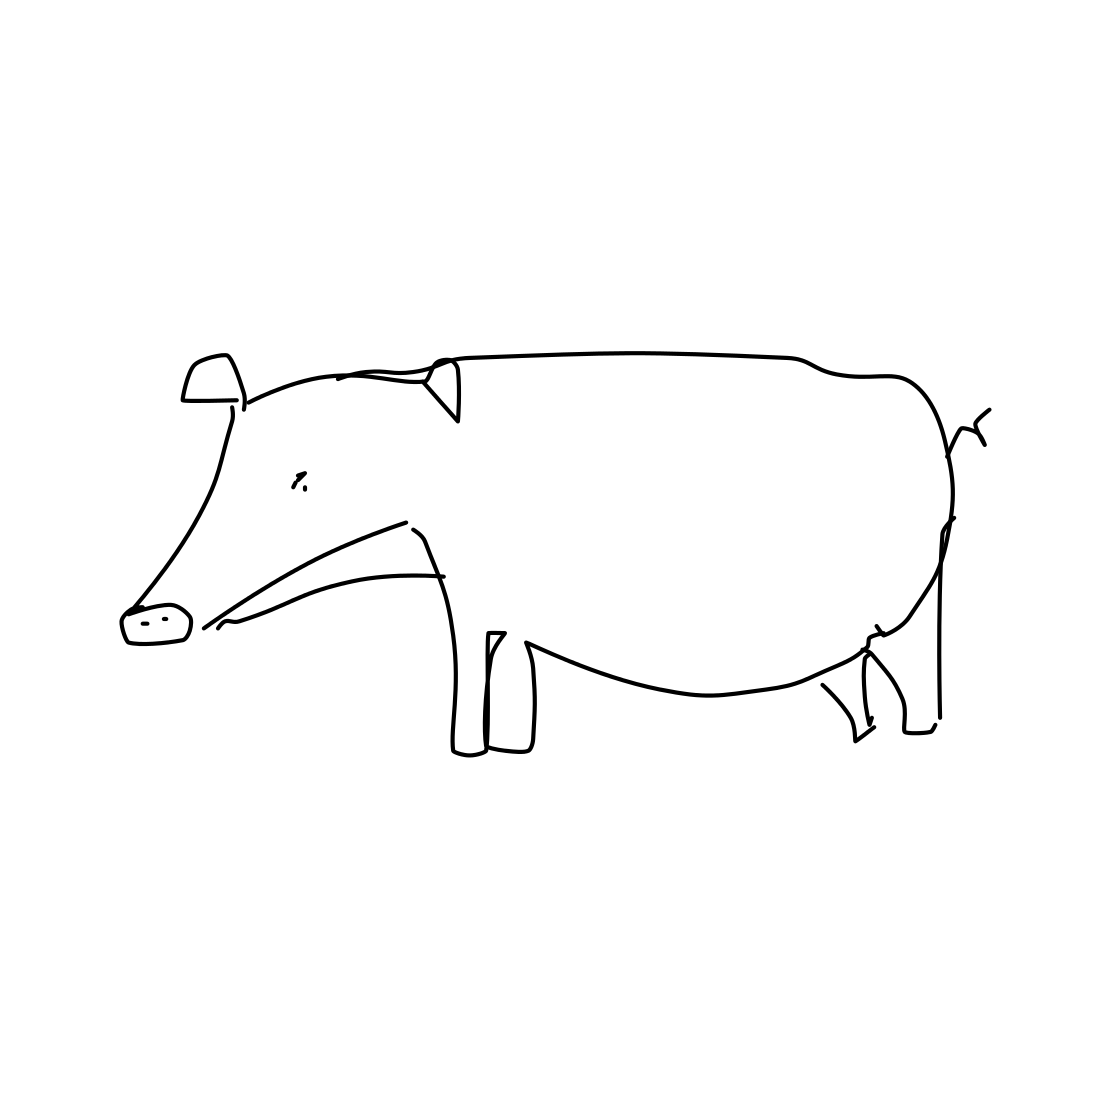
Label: pig